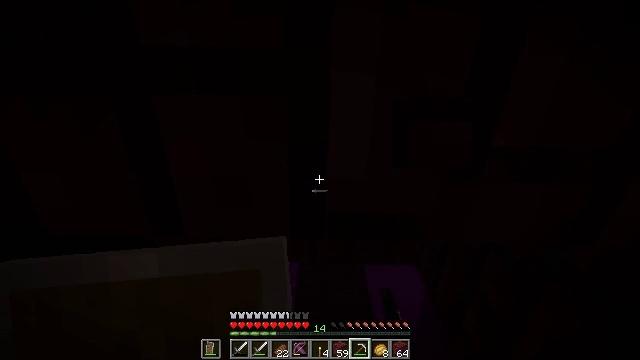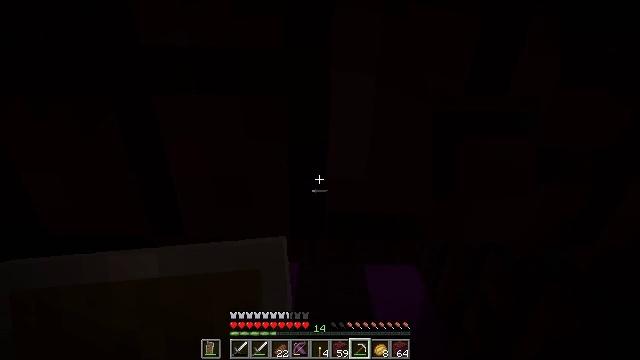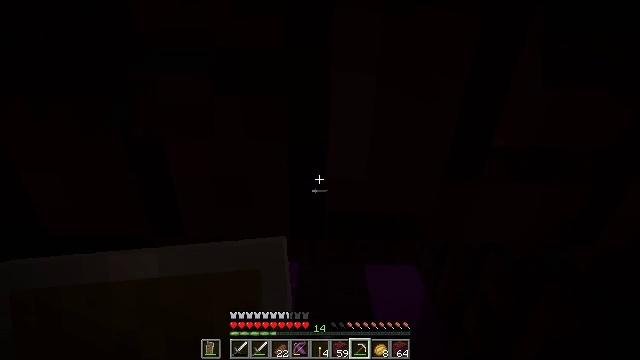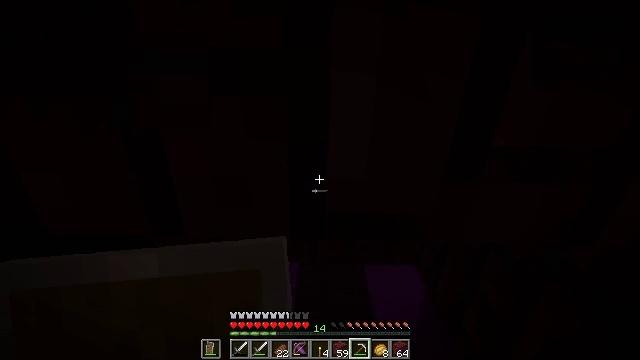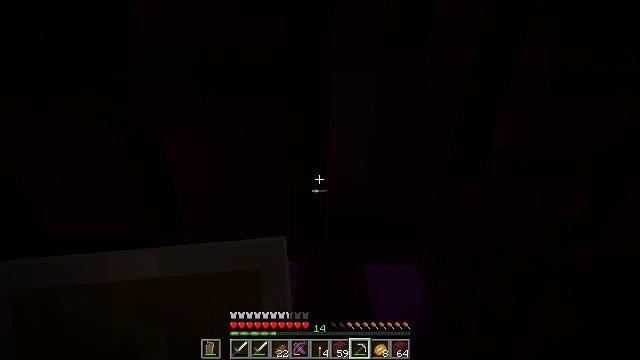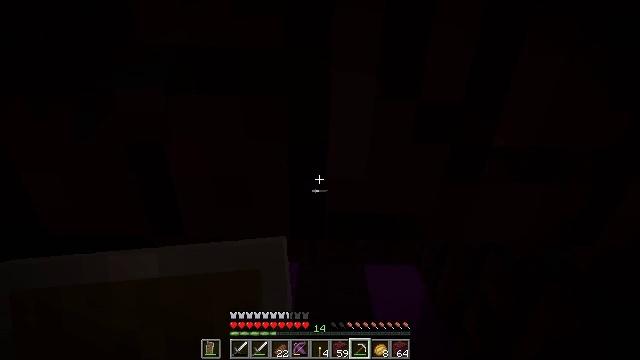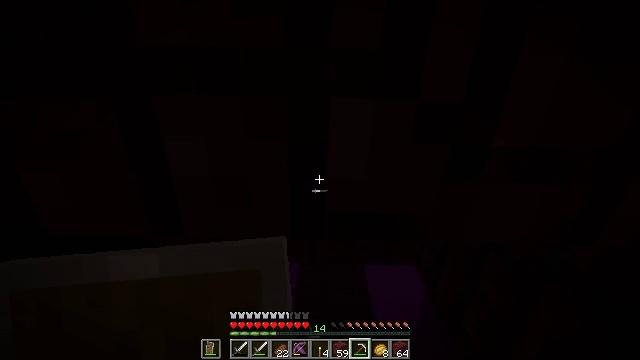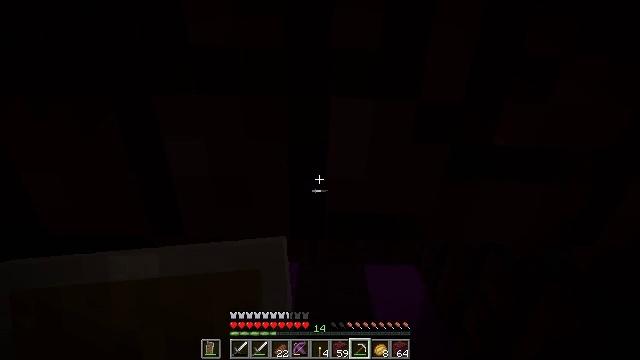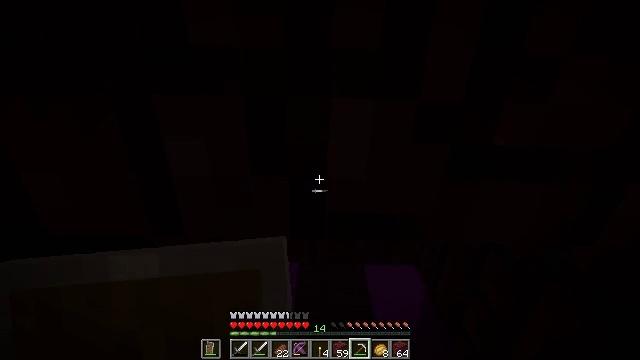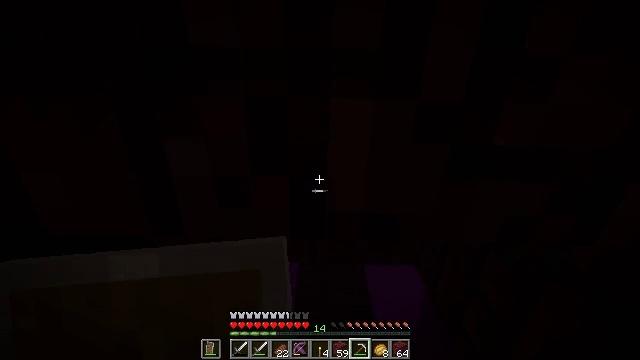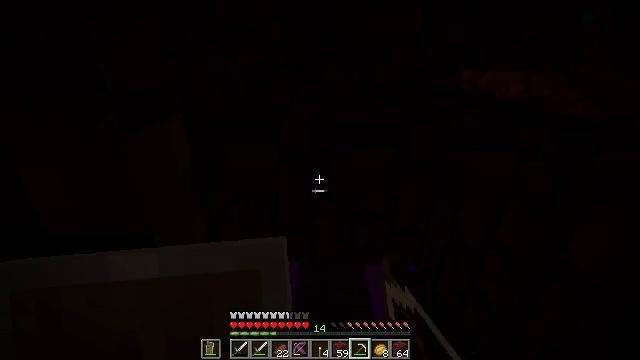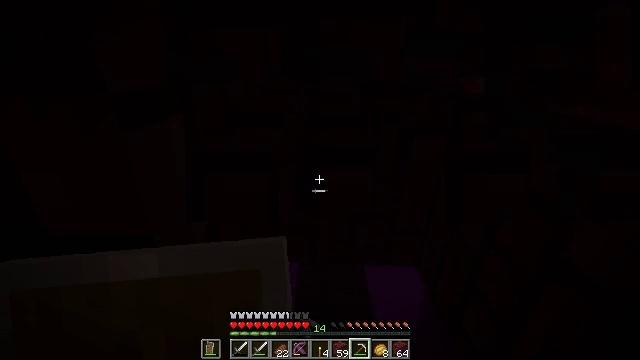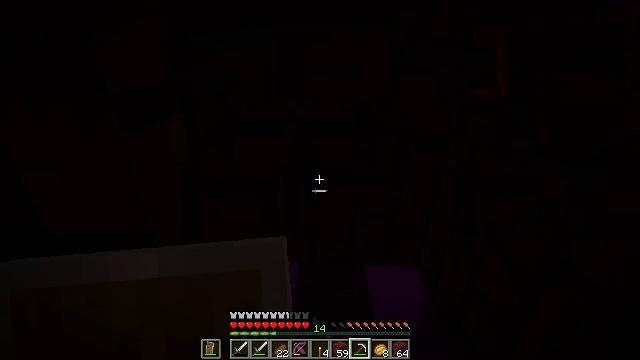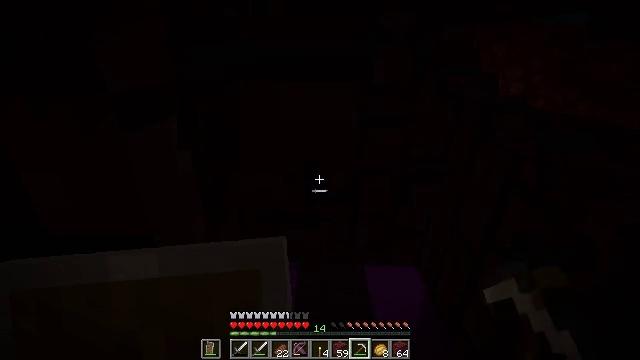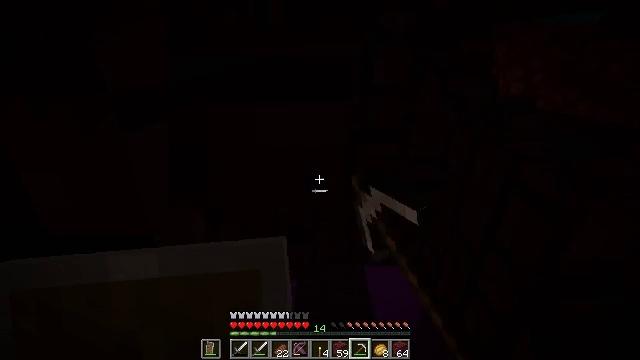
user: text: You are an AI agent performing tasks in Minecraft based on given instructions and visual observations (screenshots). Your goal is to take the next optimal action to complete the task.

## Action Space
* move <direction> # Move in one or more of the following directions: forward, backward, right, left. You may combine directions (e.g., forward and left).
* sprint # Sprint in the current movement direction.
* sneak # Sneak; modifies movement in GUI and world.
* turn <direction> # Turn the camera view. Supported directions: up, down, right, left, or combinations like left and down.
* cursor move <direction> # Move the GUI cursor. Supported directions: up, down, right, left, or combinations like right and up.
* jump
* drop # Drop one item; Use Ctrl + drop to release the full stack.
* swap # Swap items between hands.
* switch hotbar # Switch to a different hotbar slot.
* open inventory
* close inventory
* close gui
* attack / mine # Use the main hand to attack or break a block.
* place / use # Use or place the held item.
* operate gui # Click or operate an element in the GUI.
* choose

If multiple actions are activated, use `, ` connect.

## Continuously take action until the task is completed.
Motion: motion action
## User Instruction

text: Mine nether bricks.
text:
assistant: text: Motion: attack / mine
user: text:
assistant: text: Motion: attack / mine
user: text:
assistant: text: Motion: attack / mine
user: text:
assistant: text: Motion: attack / mine
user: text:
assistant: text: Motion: attack / mine
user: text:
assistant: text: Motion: attack / mine
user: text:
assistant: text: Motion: attack / mine
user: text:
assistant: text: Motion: attack / mine
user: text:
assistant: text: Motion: attack / mine
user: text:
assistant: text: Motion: attack / mine
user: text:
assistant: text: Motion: attack / mine
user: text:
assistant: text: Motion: attack / mine
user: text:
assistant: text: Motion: attack / mine
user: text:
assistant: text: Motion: attack / mine
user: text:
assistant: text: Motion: attack / mine